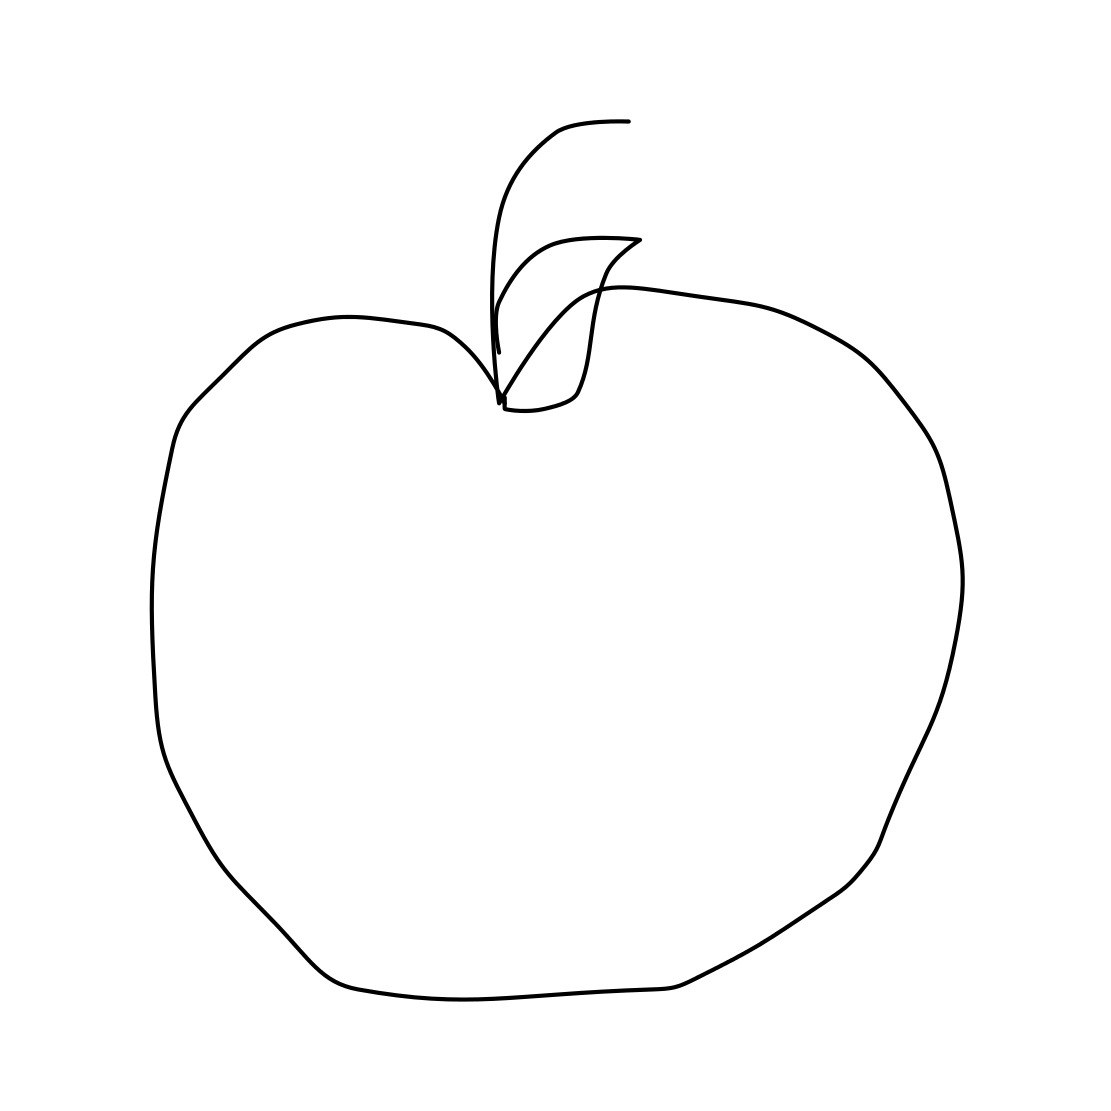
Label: apple